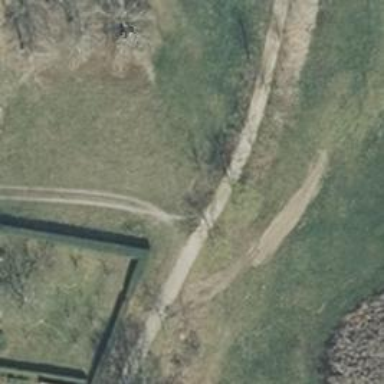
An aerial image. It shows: Compacted path.